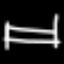
Label: bed